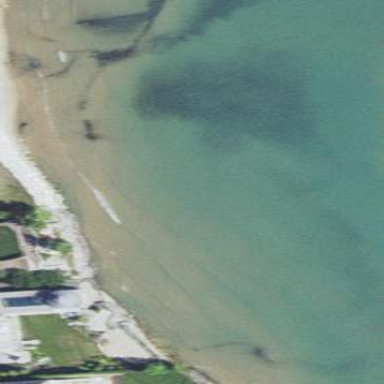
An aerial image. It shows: Sandy beach with natural surroundings.